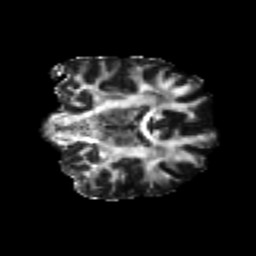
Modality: FA
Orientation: coronal
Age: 25
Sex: female
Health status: healthy
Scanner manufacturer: philips
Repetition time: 7.389 s
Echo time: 0.08599 s